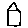
Label: house